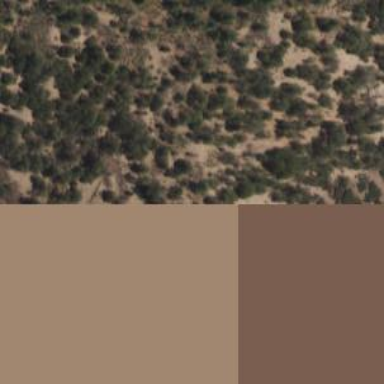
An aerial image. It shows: Patch of scrub vegetation.